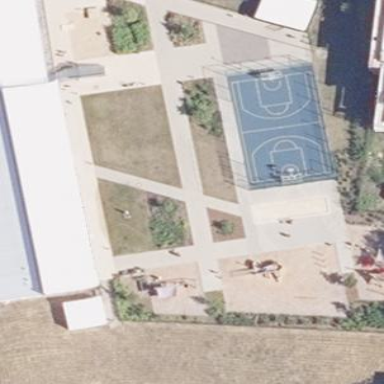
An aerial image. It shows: School.